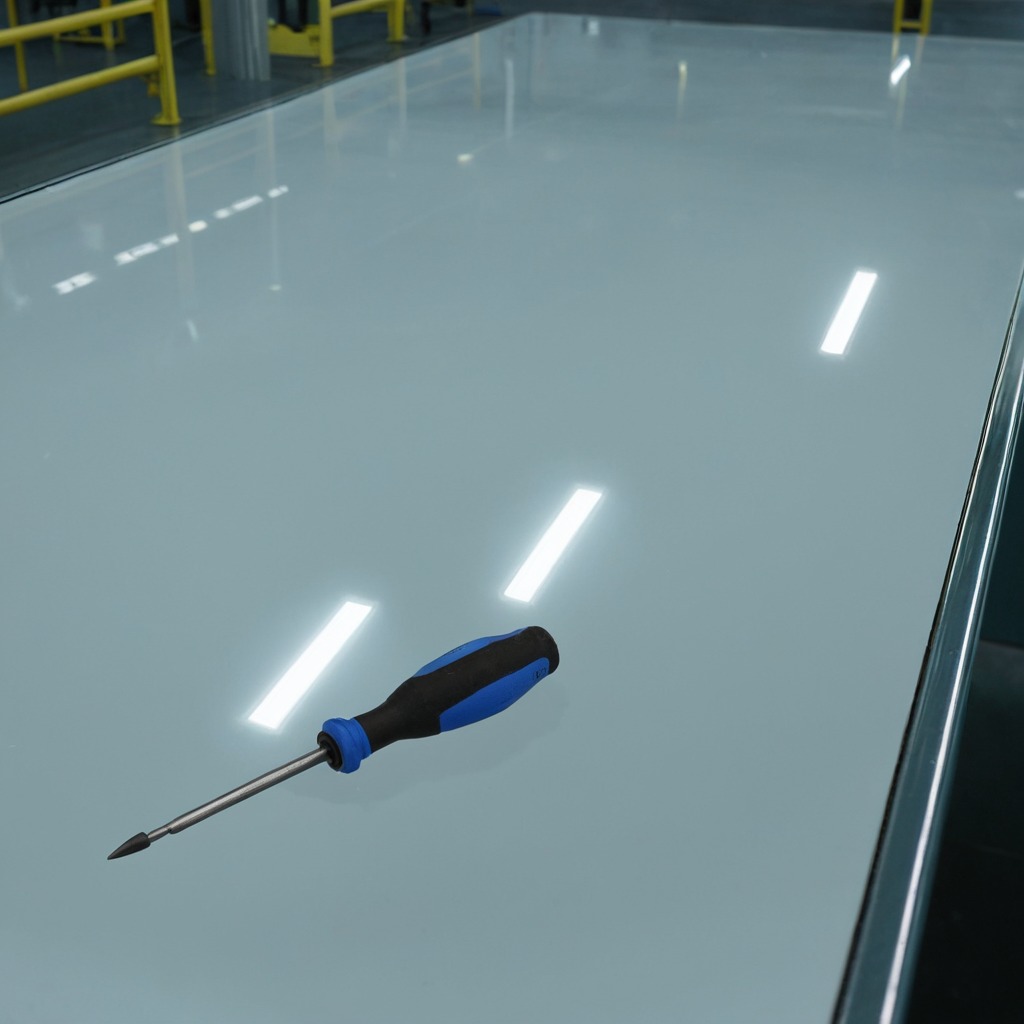
A screwdriver lying on a high-gloss table in a ship maintenance bay industrial lighting.